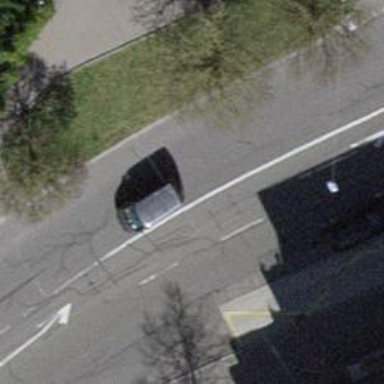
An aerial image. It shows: Primary highway with trolley wires overhead. The surface of the road is asphalt.